Question: So, in my 'Index.cshtml' page, when I initially load up the page I have:
'''
@inherits ViewPage
<!DOCTYPE html>
<html>
<head>
<script type="text/javascript" src="ext-all-debug.js"></script>
<script type="text/javascript" src="app.js"></script>
<script type="text/javascript" src="app.ext.js"></script>
<script type="text/javascript" src="dump.js"></script>
@ServiceStack.MiniProfiler.Profiler.RenderIncludes().AsRaw()
</head>
<body>
</body>
</html>
'''

All good, I can see it profiling index, a bunch of ExtJS, and the 1st ajax call to my ServiceStack on server side (in /api/session).
Now, in my ExtJS form I have a Customers tab when I click it sends ajax request to '/api/customers' and I have a tab when I click it calls '/api/orders'.
But, then when I start to click on, say Customers tab, Miniprofiler does not add any subsequent ajax requests into the list any more? I thought Miniprofiler can log ajax requests nothing special needs to be done? Why is it not logging subsequent ajax requests for me? I am missing something?
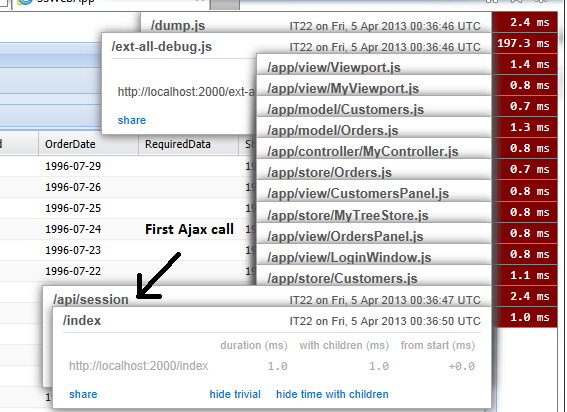
Answer: The current version available through Nuget doesn't support intercepting ExtJS ajax calls.
It seems that there is a <URL> for that feature, but it isn't available yet.
Here's what I had to do to get around that:
'''
Ext.require('Ext.Ajax');
Ext.onReady(function () {
Ext.Ajax.on('requestcomplete', function (e, xhr, settings) {
if (typeof (MiniProfiler) != 'undefined') {
var stringIds = xhr.getResponseHeader('X-MiniProfiler-Ids');
if (stringIds) {
var ids = typeof JSON != 'undefined' ? JSON.parse(stringIds) : eval(stringIds);
MiniProfiler.fetchResultsExposed(ids);
}
}
});
});
'''